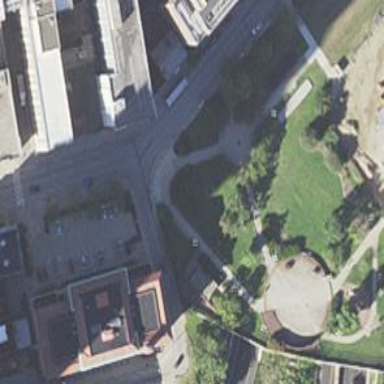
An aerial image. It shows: Historic monument.